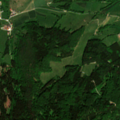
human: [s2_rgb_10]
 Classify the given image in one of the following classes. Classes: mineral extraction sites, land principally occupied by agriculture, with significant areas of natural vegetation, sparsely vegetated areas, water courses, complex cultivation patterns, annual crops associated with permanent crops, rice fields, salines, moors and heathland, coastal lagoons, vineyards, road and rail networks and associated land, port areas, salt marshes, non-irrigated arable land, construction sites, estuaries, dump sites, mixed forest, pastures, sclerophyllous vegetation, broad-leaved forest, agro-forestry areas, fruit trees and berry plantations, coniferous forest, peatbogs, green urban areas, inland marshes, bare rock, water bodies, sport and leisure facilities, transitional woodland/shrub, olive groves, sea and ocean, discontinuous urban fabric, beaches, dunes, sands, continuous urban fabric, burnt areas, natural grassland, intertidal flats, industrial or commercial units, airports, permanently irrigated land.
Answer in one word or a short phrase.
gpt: vineyards, land principally occupied by agriculture, with significant areas of natural vegetation, coniferous forest, mixed forest